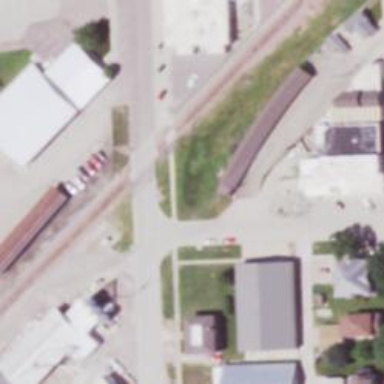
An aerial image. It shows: Railway level crossing.